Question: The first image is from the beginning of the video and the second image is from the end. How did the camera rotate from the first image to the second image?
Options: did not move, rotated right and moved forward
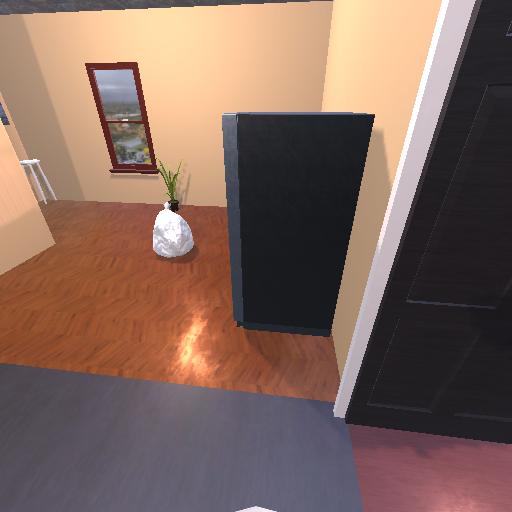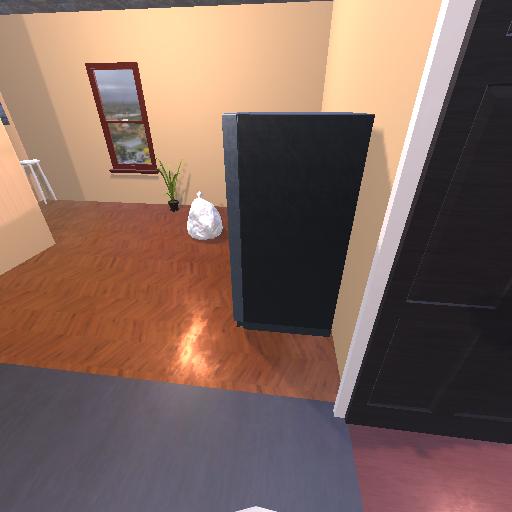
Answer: did not move